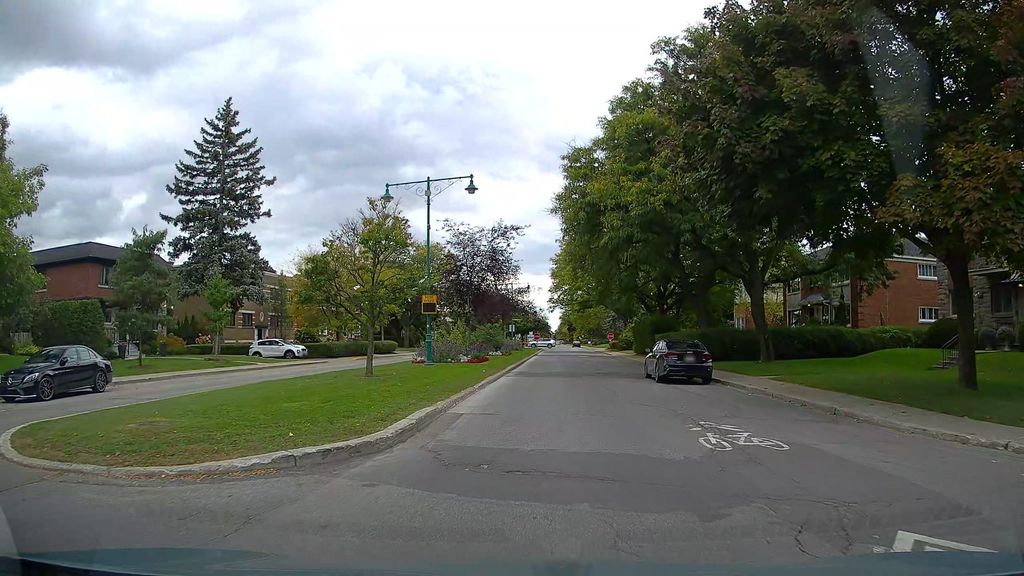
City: montreal